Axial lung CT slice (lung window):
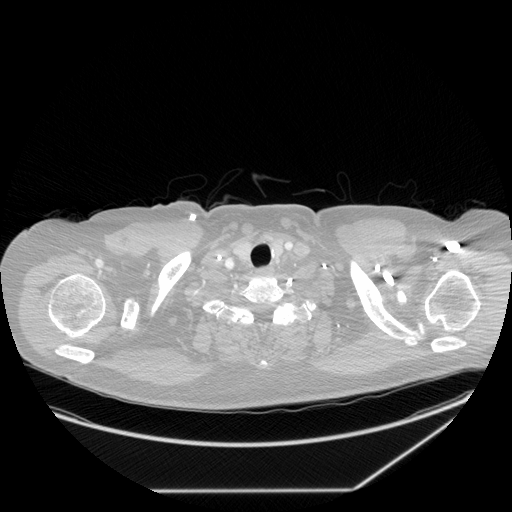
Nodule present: no